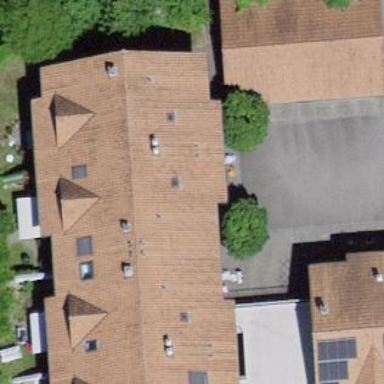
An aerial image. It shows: Terrace building with gabled roof made of roof tiles.